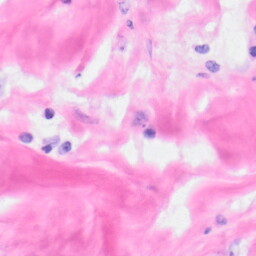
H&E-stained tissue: Kidney